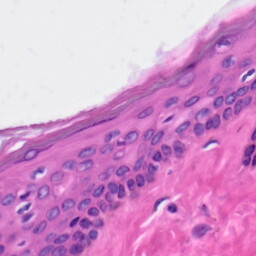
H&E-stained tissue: Skin